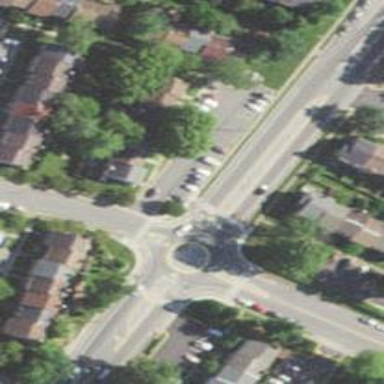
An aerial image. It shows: Secondary road with asphalt surface leading to roundabout junction.